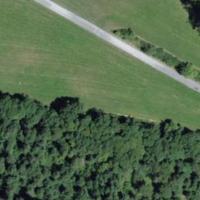
EUNIS habitat code: 23
Species observed at this site:
Cinclus cinclus
Turdus viscivorus
Lilium bulbiferum
Turdus philomelos
Turdus merula
Erithacus rubecula
Allium oleraceum